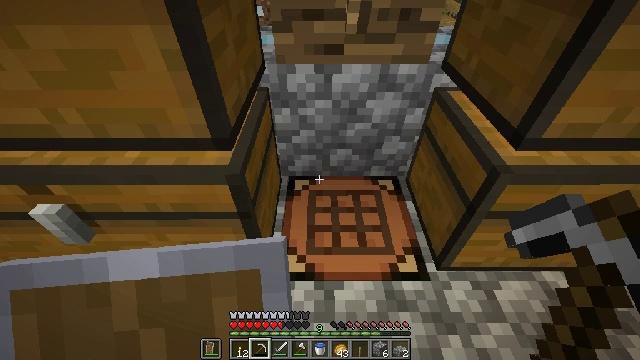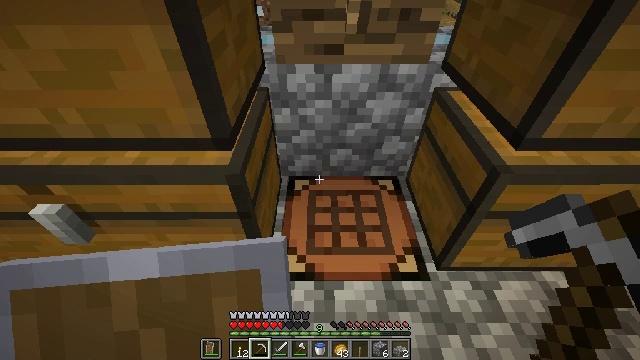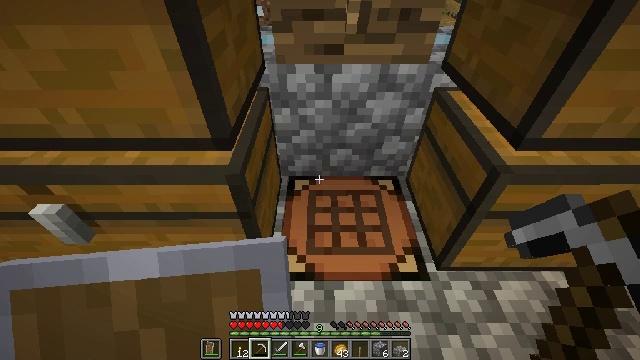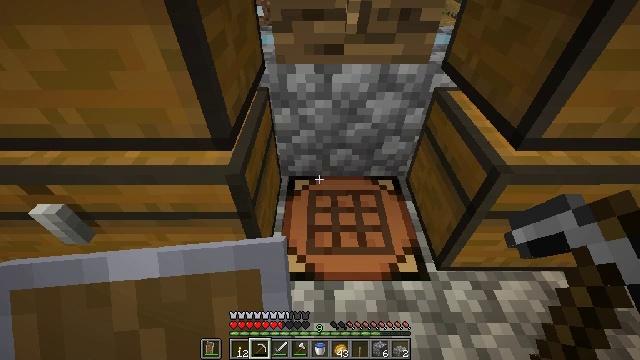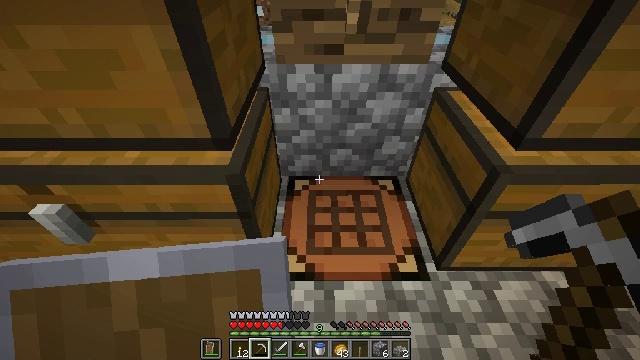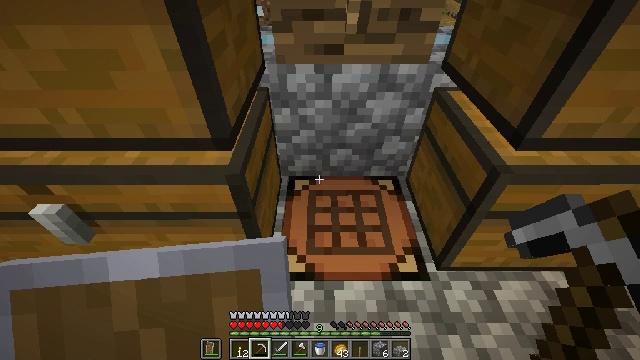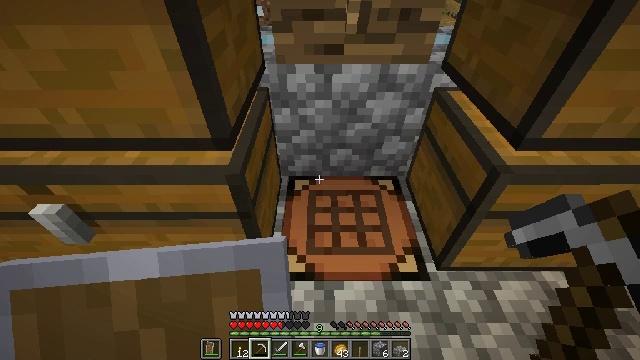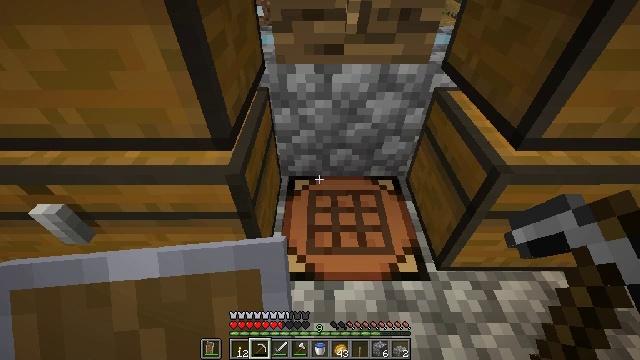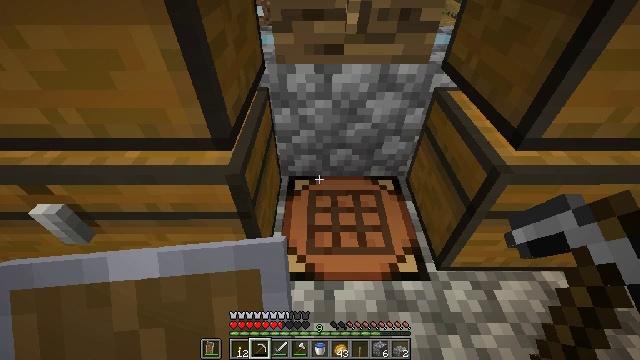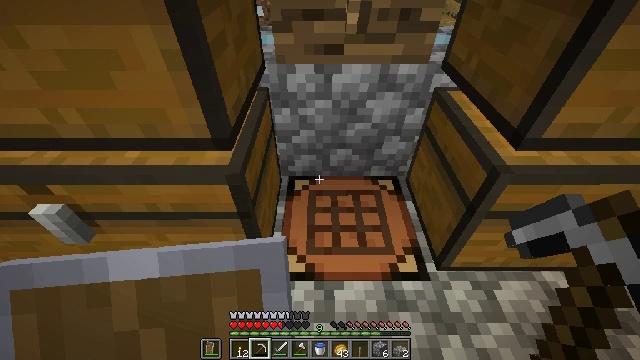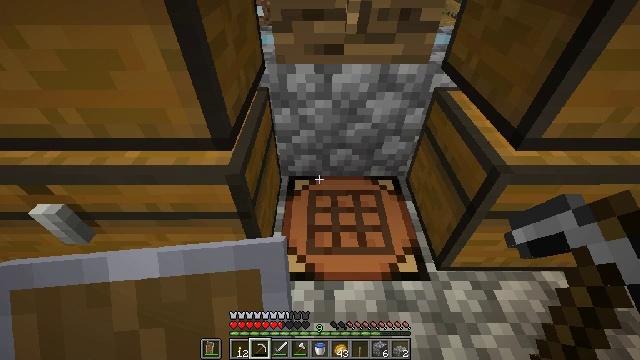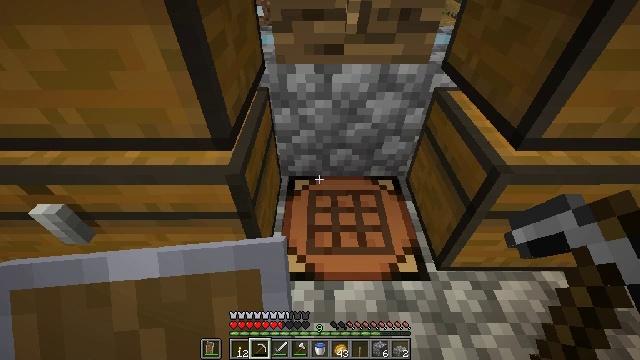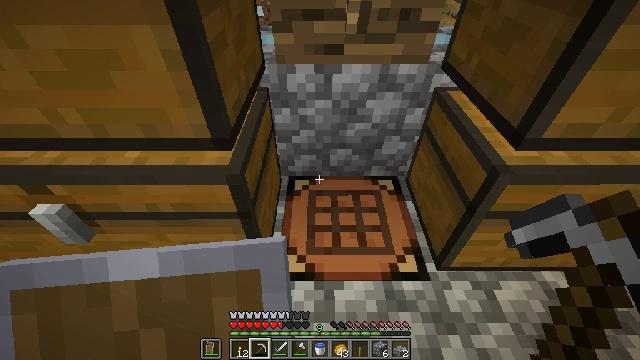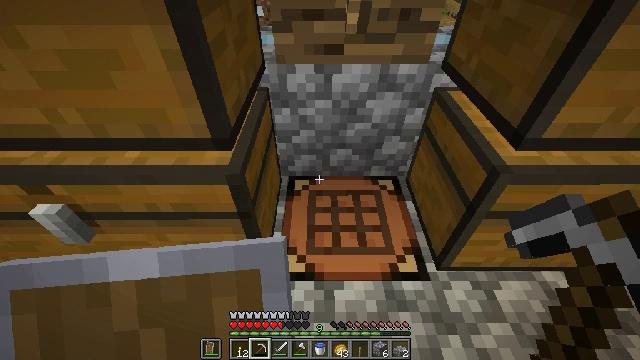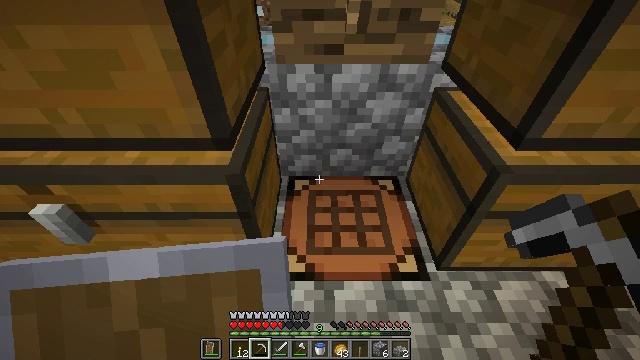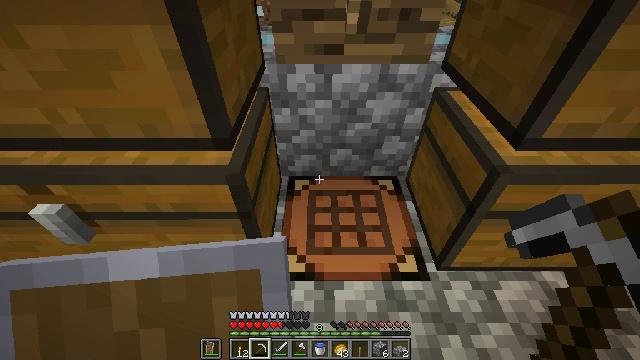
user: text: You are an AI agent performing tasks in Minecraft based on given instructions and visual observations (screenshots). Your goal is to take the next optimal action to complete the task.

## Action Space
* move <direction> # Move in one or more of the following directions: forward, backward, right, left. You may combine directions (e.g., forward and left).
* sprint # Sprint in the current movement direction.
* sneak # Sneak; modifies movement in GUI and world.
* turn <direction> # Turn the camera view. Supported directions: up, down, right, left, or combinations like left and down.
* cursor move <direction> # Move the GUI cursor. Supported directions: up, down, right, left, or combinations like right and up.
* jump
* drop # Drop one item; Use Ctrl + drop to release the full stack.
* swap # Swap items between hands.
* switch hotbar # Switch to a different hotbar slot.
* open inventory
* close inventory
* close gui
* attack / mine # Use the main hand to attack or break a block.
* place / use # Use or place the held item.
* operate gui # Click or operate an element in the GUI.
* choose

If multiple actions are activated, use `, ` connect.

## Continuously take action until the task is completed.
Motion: motion action
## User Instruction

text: Use the crafting table interface to craft a repeater.
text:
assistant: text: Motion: no_op
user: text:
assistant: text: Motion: no_op
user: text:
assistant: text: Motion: no_op
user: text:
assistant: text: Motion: no_op
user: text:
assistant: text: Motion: no_op
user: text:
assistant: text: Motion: no_op
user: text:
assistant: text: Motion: no_op
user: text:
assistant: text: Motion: no_op
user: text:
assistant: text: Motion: no_op
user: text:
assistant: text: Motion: no_op
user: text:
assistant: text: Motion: no_op
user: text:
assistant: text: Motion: no_op
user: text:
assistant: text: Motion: no_op
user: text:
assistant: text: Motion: no_op
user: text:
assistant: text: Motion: no_op
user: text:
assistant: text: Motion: no_op
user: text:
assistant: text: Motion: no_op
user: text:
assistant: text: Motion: no_op
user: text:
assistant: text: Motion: no_op
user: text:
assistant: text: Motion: no_op
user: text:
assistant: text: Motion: no_op
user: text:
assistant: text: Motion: no_op
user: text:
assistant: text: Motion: no_op
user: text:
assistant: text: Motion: no_op
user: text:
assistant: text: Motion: no_op
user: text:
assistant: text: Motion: no_op
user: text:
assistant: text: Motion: no_op
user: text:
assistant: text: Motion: no_op
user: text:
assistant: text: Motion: no_op
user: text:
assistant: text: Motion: no_op